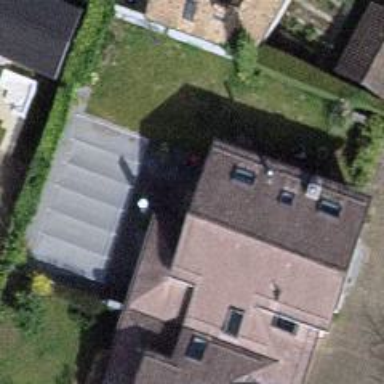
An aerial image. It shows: Garden enclosed by fence.